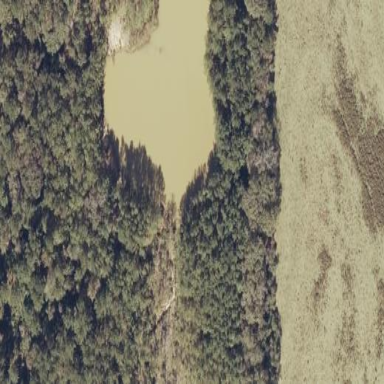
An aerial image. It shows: Pond with natural water.